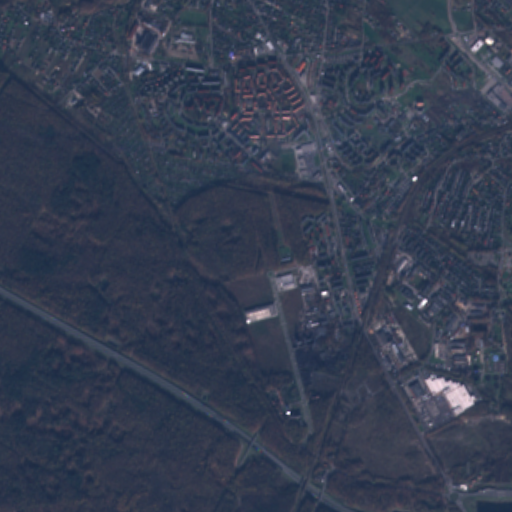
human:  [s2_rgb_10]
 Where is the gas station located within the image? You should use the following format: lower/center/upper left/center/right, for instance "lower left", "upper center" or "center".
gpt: The gas station is located in the upper center of the image.
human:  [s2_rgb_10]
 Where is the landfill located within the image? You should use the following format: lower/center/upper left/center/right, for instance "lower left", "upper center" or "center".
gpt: The landfill is located in the lower right of the image.
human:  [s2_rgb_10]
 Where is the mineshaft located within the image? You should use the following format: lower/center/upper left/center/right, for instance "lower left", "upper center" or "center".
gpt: The mineshaft is located in the lower center of the image.
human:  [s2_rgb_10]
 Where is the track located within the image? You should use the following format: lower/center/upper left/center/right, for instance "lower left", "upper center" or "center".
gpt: The track is located in the center right of the image.
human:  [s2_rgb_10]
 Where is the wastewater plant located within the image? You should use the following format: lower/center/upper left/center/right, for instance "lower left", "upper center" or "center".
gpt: The wastewater plant is located in the lower right of the image.
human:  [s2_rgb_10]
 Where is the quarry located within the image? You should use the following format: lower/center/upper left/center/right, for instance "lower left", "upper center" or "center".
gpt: There is no quarry in the image.